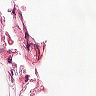
Metastatic tissue present: no